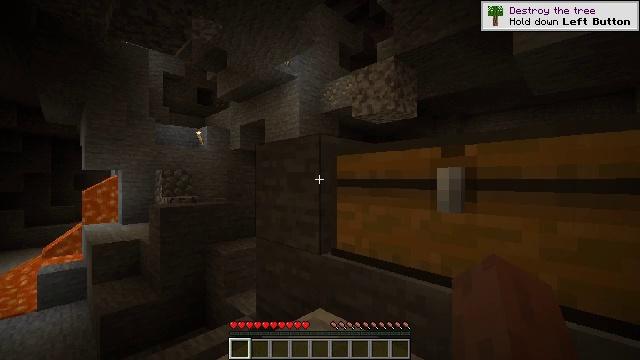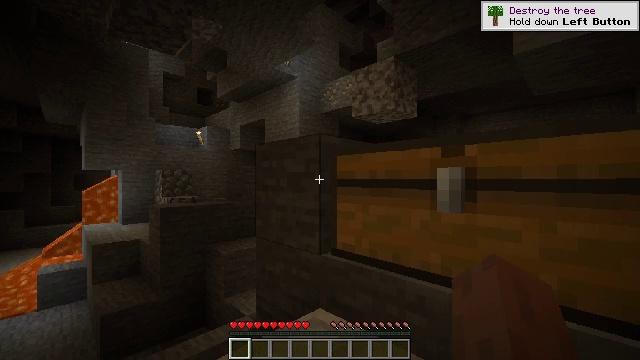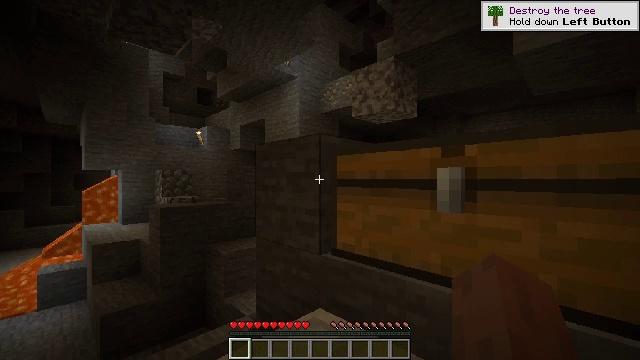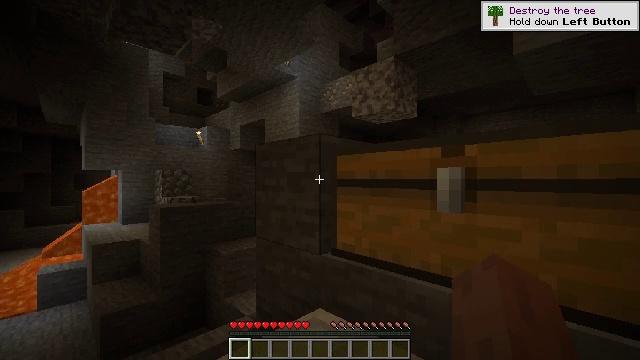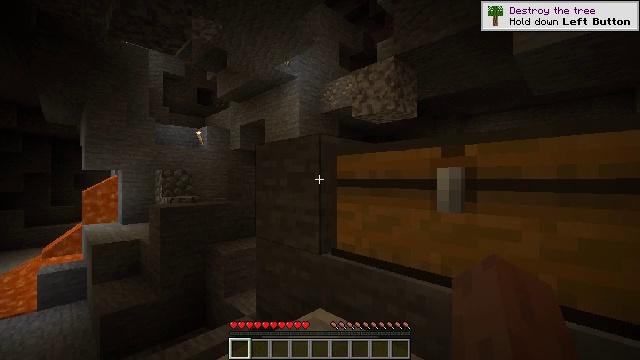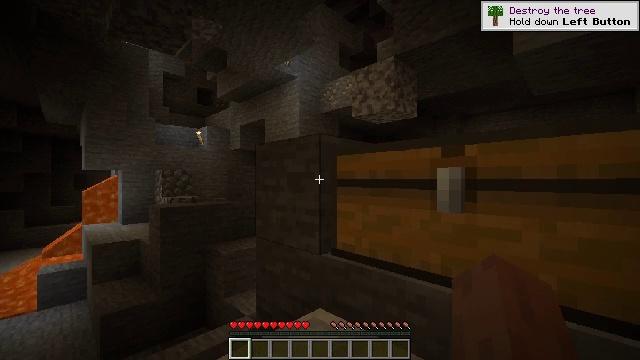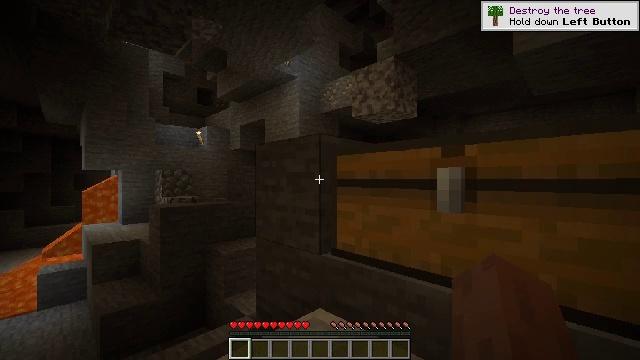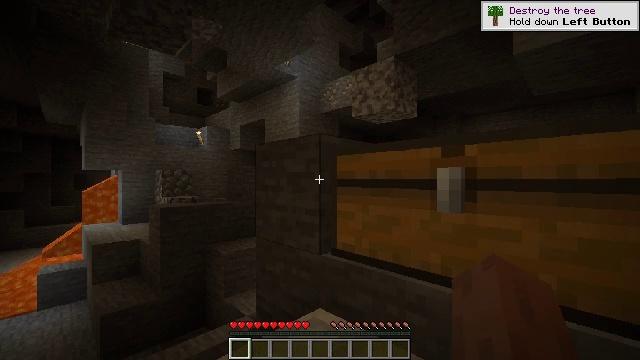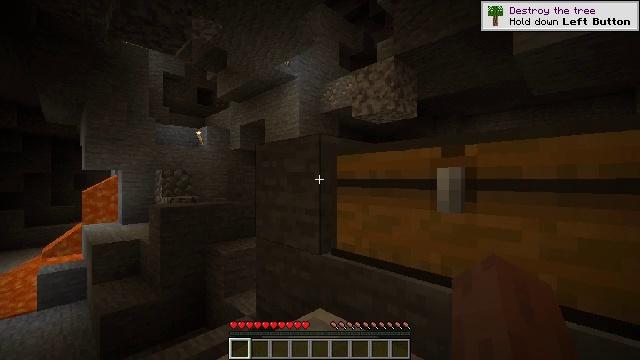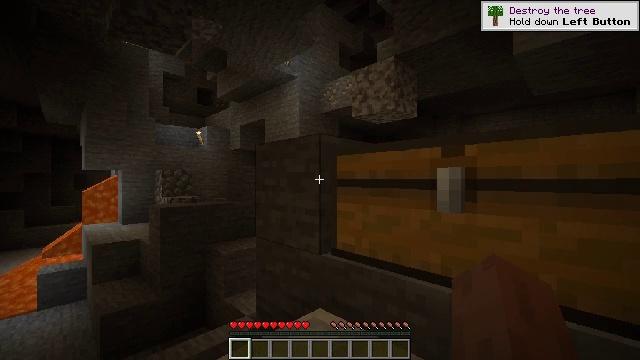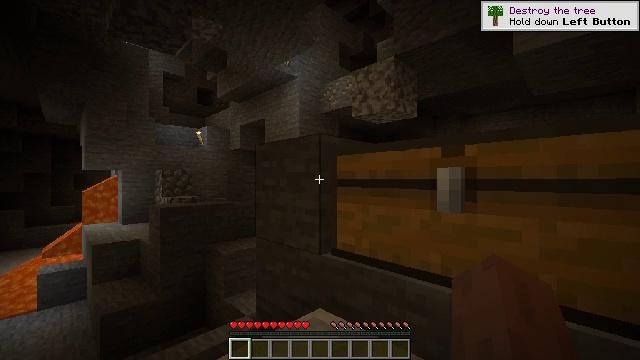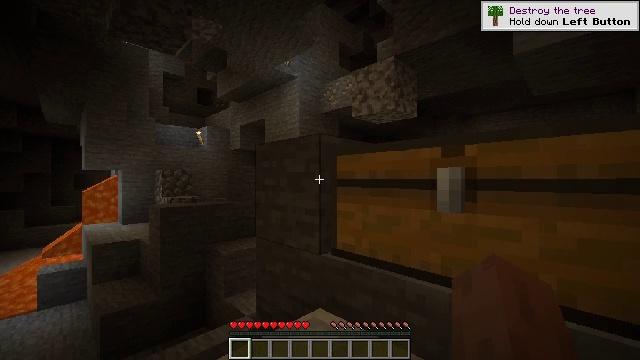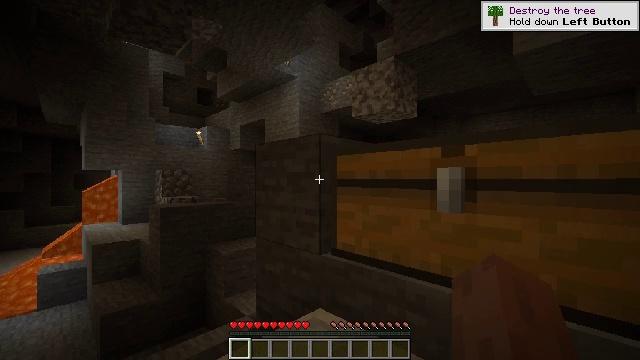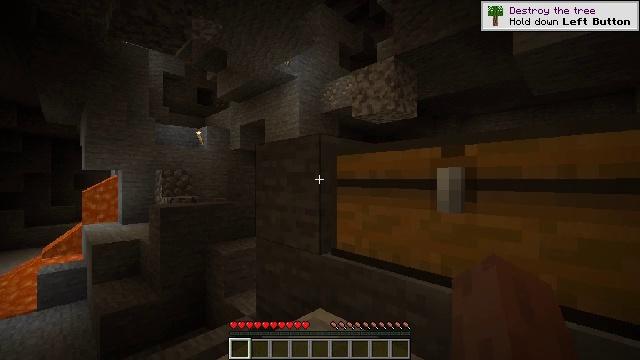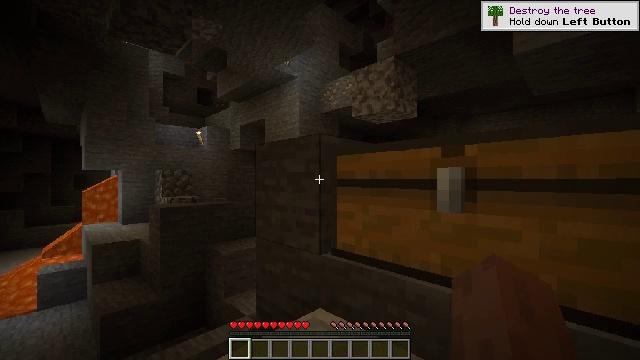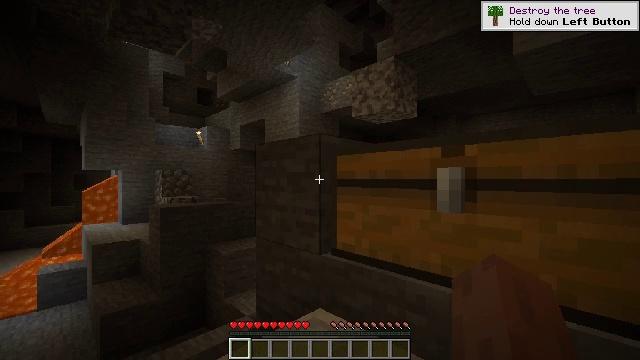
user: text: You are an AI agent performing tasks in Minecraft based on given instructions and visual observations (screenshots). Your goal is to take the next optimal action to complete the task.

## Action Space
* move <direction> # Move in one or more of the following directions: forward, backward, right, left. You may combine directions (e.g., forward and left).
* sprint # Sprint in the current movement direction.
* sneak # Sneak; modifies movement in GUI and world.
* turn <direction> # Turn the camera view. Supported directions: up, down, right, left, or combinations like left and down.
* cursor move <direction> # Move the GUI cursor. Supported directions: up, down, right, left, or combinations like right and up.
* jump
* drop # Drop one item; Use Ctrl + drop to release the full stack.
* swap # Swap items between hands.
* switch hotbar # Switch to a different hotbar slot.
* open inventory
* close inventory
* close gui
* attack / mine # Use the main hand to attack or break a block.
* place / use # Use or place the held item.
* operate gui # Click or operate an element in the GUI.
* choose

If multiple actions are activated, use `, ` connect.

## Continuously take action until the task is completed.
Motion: motion action
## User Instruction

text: Use the crafting table to create iron leggings.
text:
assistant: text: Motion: no_op
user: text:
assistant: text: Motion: no_op
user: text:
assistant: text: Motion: no_op
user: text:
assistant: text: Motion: no_op
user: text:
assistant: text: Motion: no_op
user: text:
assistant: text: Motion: no_op
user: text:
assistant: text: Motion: no_op
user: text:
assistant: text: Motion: no_op
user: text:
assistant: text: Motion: no_op
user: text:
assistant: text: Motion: no_op
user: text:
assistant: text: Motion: no_op
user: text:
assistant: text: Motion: no_op
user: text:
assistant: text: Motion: no_op
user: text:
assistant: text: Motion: no_op
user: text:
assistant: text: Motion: no_op
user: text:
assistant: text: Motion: no_op
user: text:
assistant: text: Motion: no_op
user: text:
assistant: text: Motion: no_op
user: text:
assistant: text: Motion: no_op
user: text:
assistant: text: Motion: no_op
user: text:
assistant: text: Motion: no_op
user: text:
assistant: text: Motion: no_op
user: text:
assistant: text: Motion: no_op
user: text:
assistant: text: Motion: no_op
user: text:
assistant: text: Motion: no_op
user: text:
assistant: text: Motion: no_op
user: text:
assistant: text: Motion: no_op
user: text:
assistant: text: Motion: no_op
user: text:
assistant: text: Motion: no_op
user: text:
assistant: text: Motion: no_op